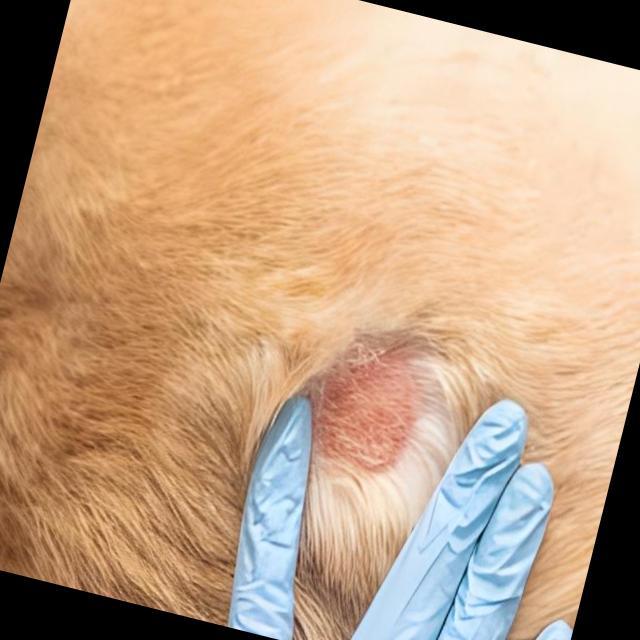
Canine dermatitis — inflammation of the skin presenting with erythema, pruritus, papules, and excoriation. May be allergic, contact, or atopic in origin.